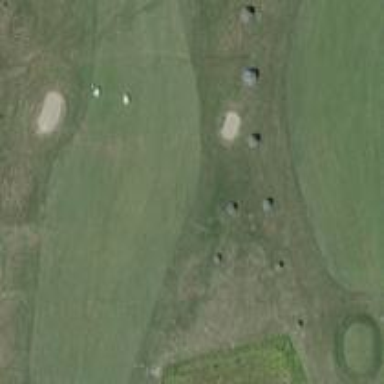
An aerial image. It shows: Golf hole.